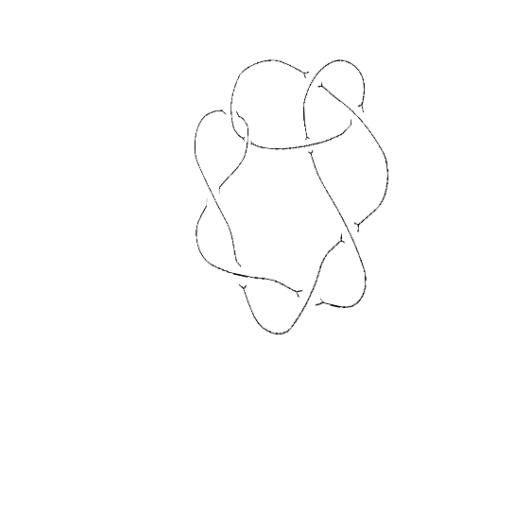
Crossing number: 9